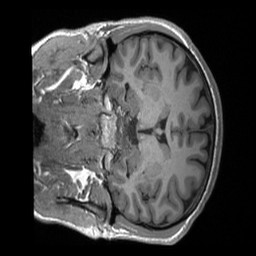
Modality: T1w
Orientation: coronal
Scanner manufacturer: siemens
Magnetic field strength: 3 T
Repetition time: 2.4 s
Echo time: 0.00224 s